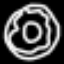
Label: donut